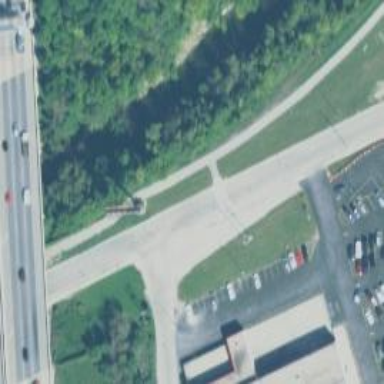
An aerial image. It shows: Asphalt footway with uncontrolled crossing. The path includes crossing area.